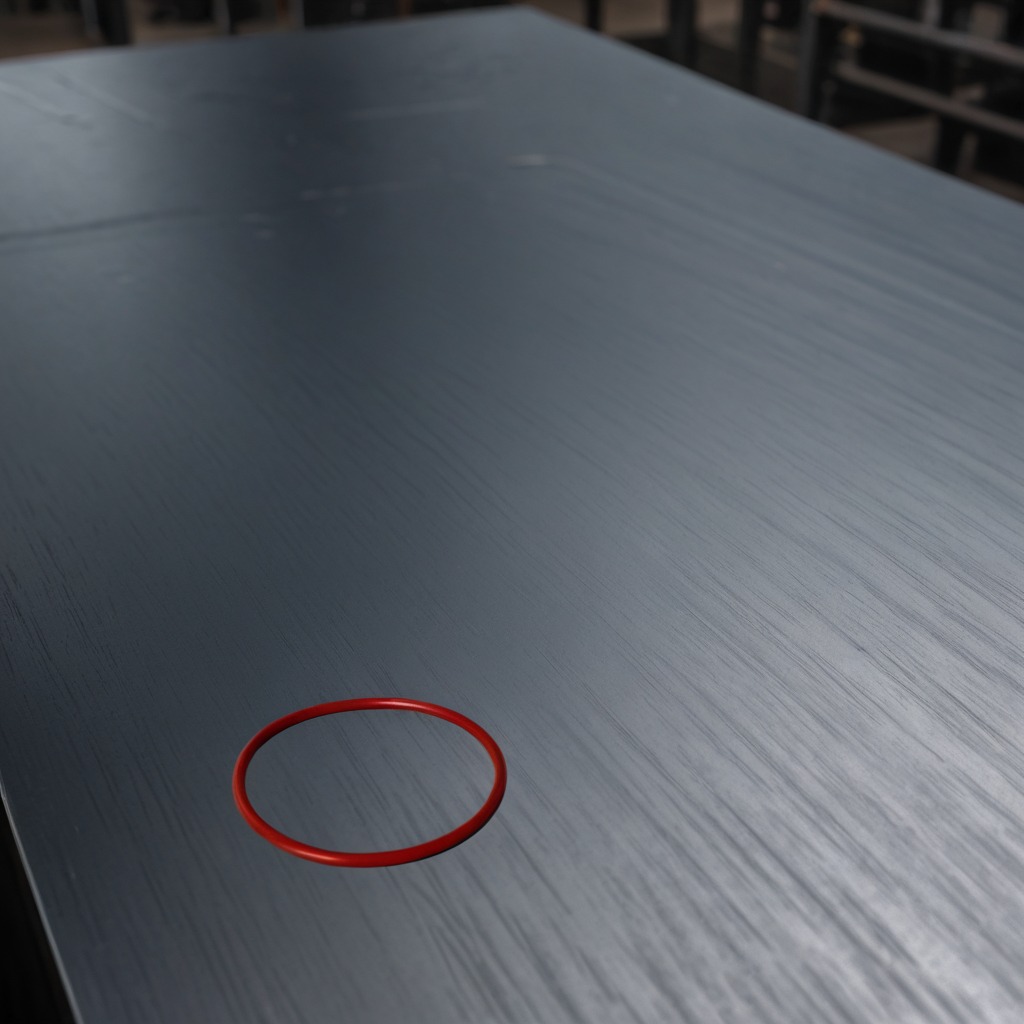
A rubber O-ring is lying on a cold steel table in a mining workshop gritty textures.